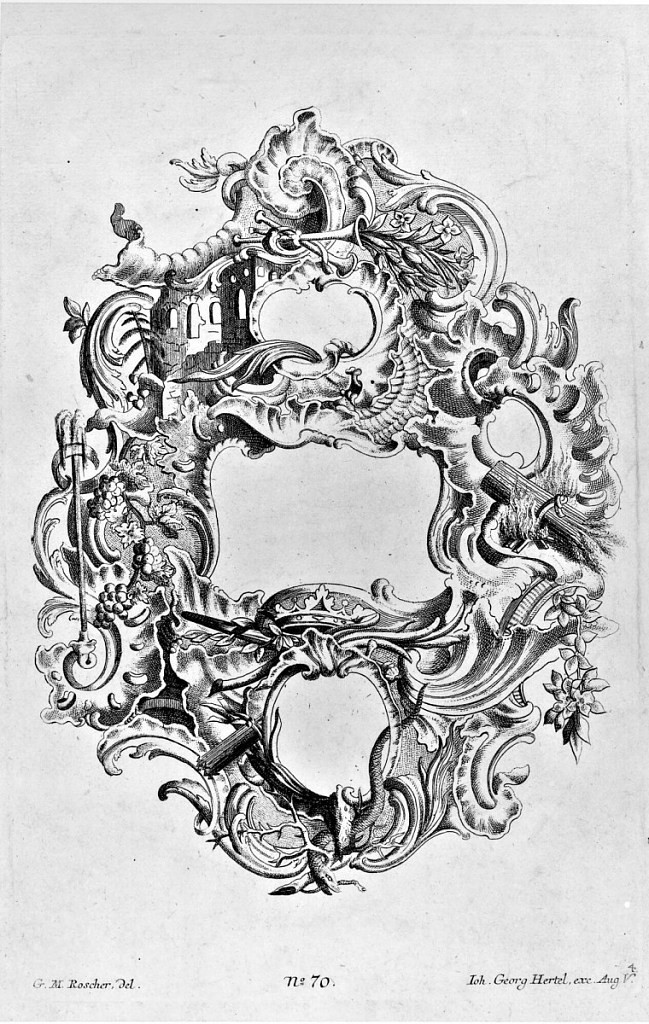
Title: Rocaille Design
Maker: Georg Michael Roscher, German, 1700–1775
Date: mid- 18th century
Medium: Engraving on white laid paper
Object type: Print
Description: Design for a rocaille frame or mirror decorated with scrolls, horns, architectural motifs, fountains, vines, serpents, crown, sheaves of wheat. The plate is signed and numbered.